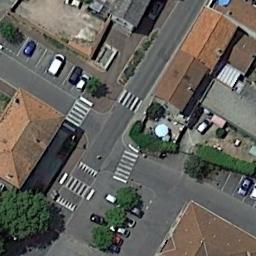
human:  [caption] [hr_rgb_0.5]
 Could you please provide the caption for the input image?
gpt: There are many houses with brown roofs and many trees around the intersection, And many cars are parked in the open space by the intersection .

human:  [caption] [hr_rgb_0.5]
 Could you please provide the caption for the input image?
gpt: There are some cars at the intersection .

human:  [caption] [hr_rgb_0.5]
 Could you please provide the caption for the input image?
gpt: There are many buildings beside the intersection .

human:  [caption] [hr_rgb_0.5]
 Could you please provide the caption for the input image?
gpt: An intersection without cars located in a residential area with some parking lots .

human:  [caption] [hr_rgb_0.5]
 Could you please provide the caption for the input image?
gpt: There are some brown buildings around the intersection .